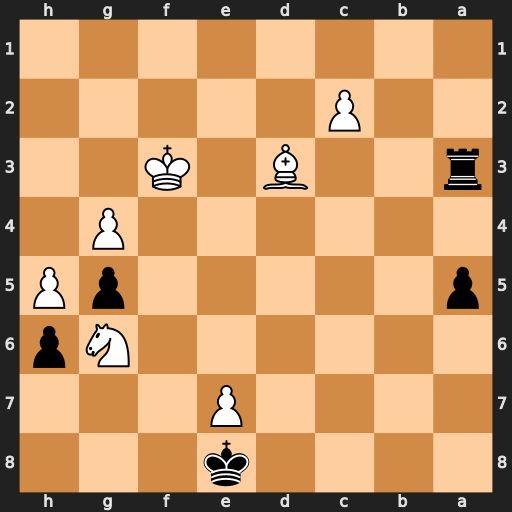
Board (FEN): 4k3/4P3/6Np/p5pP/6P1/r2B1K2/2P5/8
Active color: b
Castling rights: -
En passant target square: -
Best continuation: Rxd3+ cxd3 a4 Ke4 a3 Ne5 a2